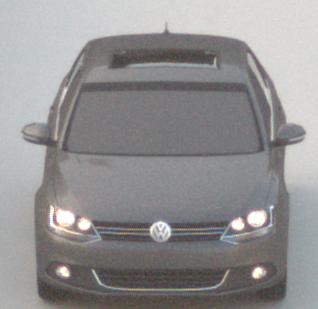
Make: VW
Model: Jetta 1.2 TSI
Detailed model: Jetta (IV)
Model produced from: 2011/01
Model produced until: 2014/08
Doors: 4
Color: gray
Road condition: dry road
Daytime: sunrise or sunset
Contrast: low contrast